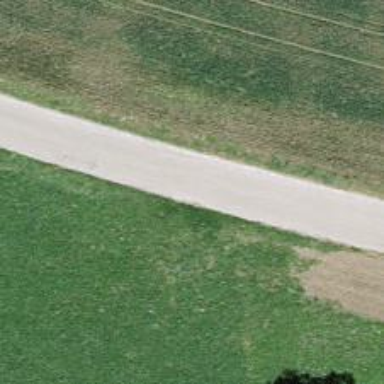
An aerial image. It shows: Unclassified road.